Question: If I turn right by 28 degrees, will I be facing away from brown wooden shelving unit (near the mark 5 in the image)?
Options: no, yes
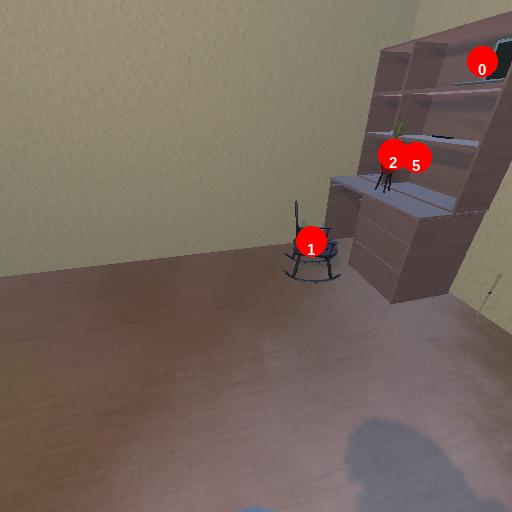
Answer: no